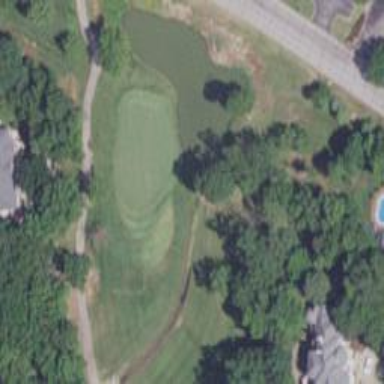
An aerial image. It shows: Service road used as golf cart path.